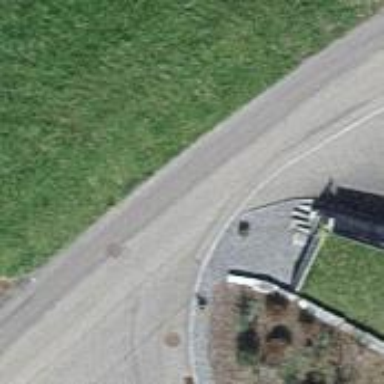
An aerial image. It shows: Smooth asphalt road in residential area.